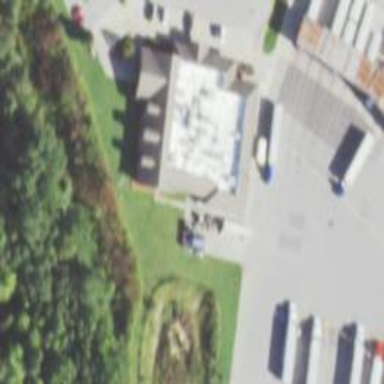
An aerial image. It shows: Building with gasoline fuel station.